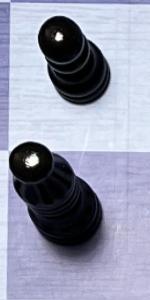
Label: Bishop_Black